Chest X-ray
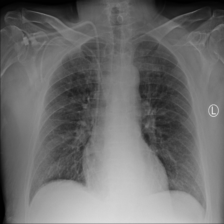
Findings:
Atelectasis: negative
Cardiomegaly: negative
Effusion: negative
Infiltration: positive
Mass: negative
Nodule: negative
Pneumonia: negative
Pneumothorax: negative
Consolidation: negative
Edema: negative
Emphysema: negative
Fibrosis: negative
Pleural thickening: negative
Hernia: negative